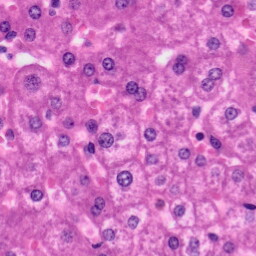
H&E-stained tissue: Liver